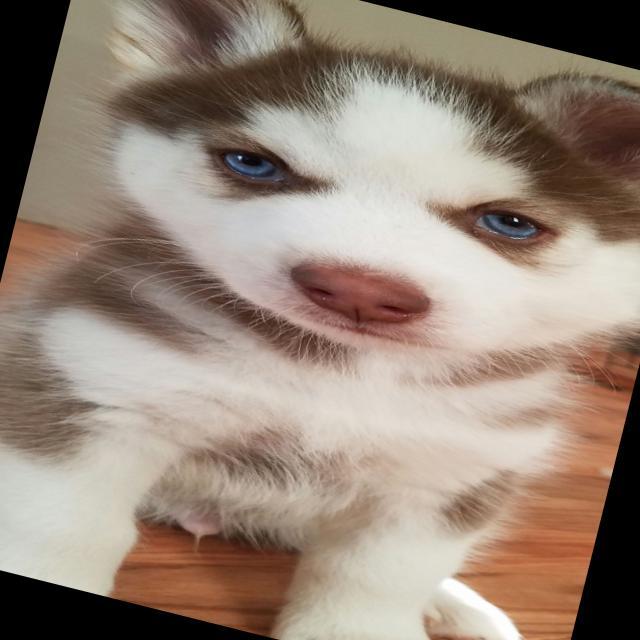
Healthy canine skin — no visible lesions, inflammation, or abnormalities. The skin and coat appear normal.